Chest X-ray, AP view. Patient: 24 years old, sex M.
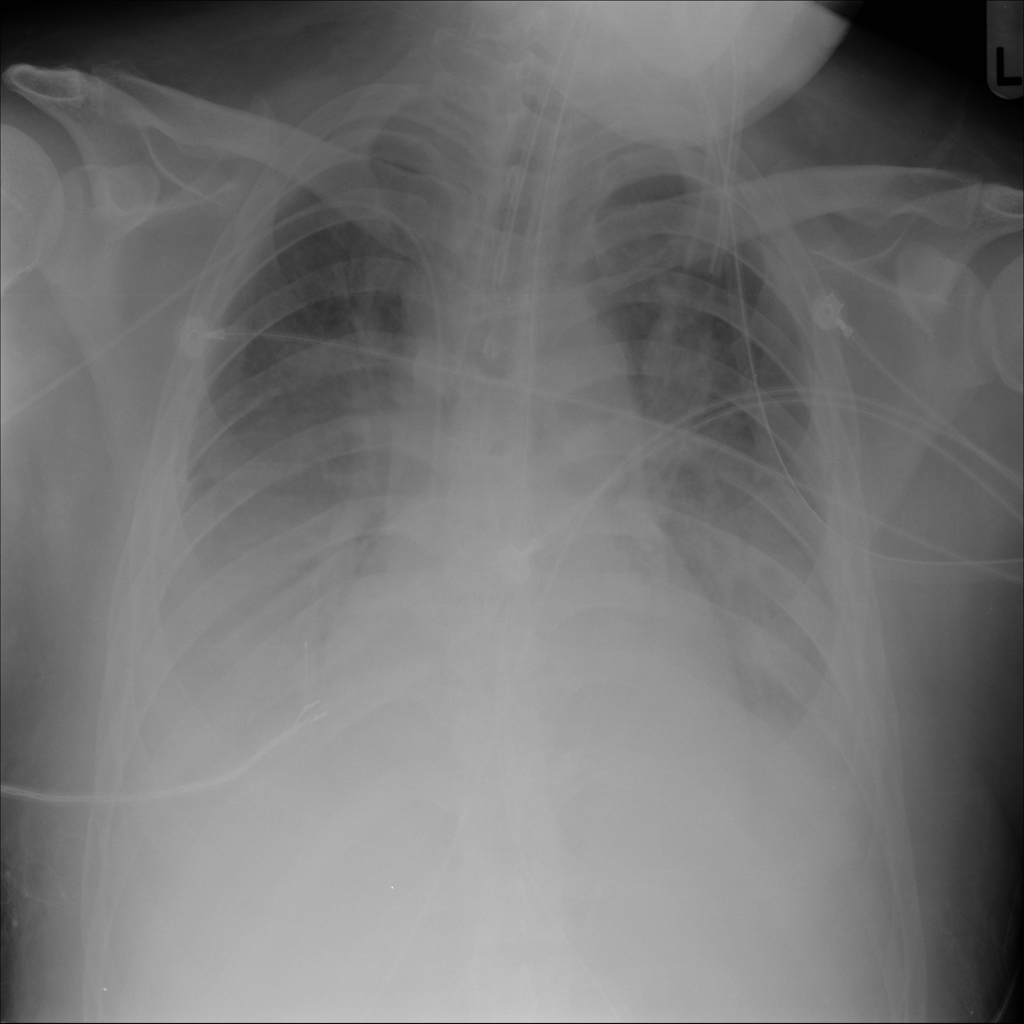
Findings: Effusion